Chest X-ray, PA view. Patient: 58 years old, sex F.
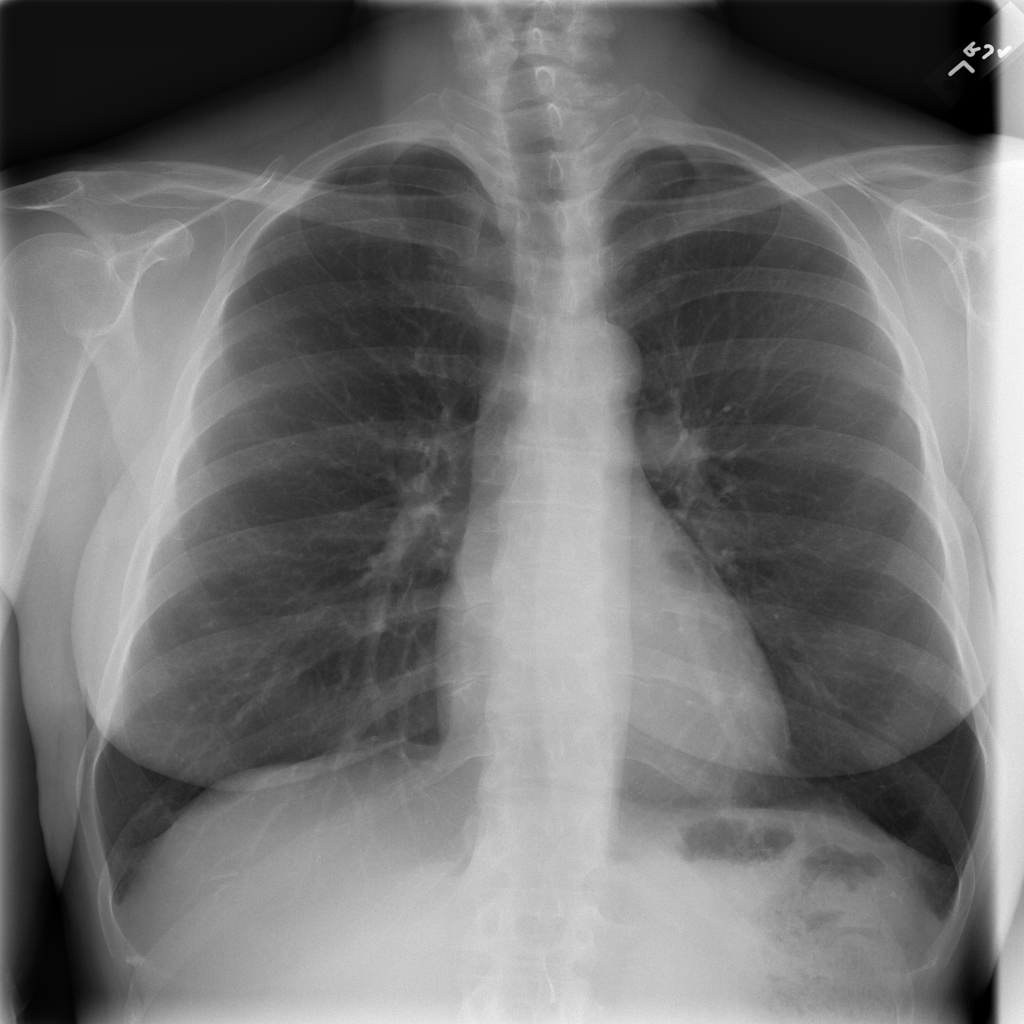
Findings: Emphysema